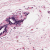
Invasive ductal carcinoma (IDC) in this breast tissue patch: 0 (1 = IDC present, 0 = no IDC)